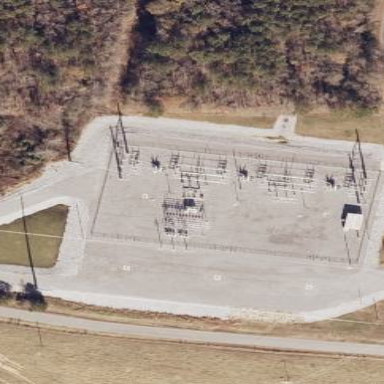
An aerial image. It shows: Distribution level power substation surrounded by fence.